Field crop: maize
Growth stage: 2
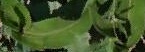
Species: maize